Question: I'm running Visual Studio 2008 on Windows 7. When I try to attach to a process, VS tells me to restart under different credentials (with elevated permissions).
So I have to restart VS and run it as Administrator. Is there a way to set it up so VS always starts with Admin privileges?

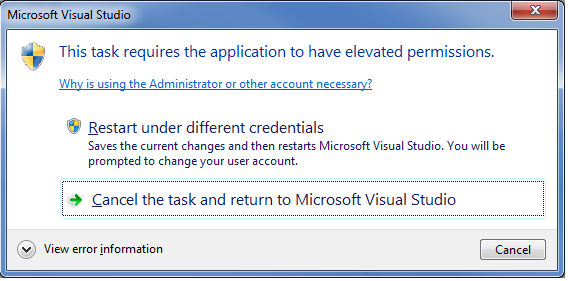
Answer: shortcut 'Properties' -> 'Compatibility' tab -> set 'Run this program as an administrator' checkmark.
[]
<URL> article link.
Most useful(as for me) is to use keyboard shortcut + while opening the program.